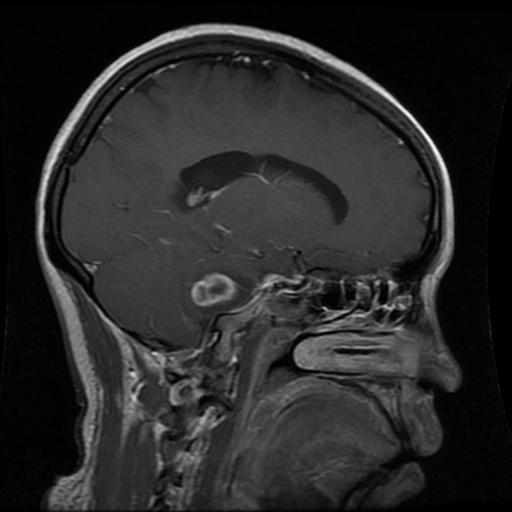
Label: glioma